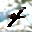
Label: 4